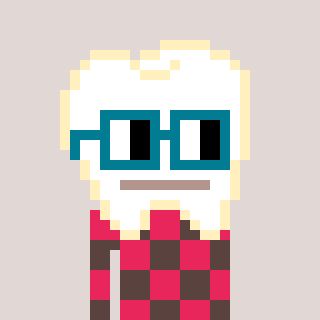
a pixel art character with square dark green glasses, a tooth-shaped head and a darkbrown-colored body on a warm background